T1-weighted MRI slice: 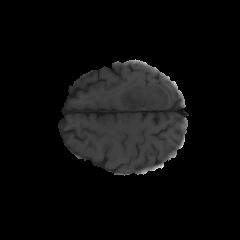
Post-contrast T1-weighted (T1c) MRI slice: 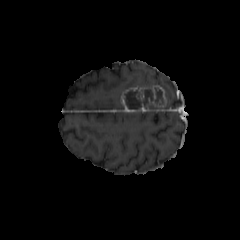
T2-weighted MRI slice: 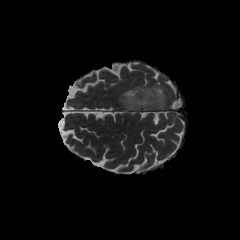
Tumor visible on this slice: yes